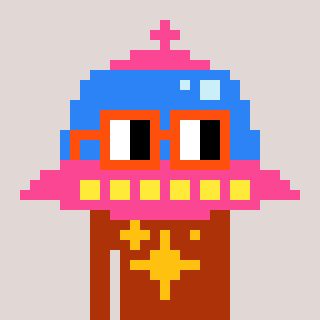
a pixel art character with square orange glasses, a ufo-shaped head and a hotbrown-colored body on a warm background